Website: walmart
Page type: billing-address
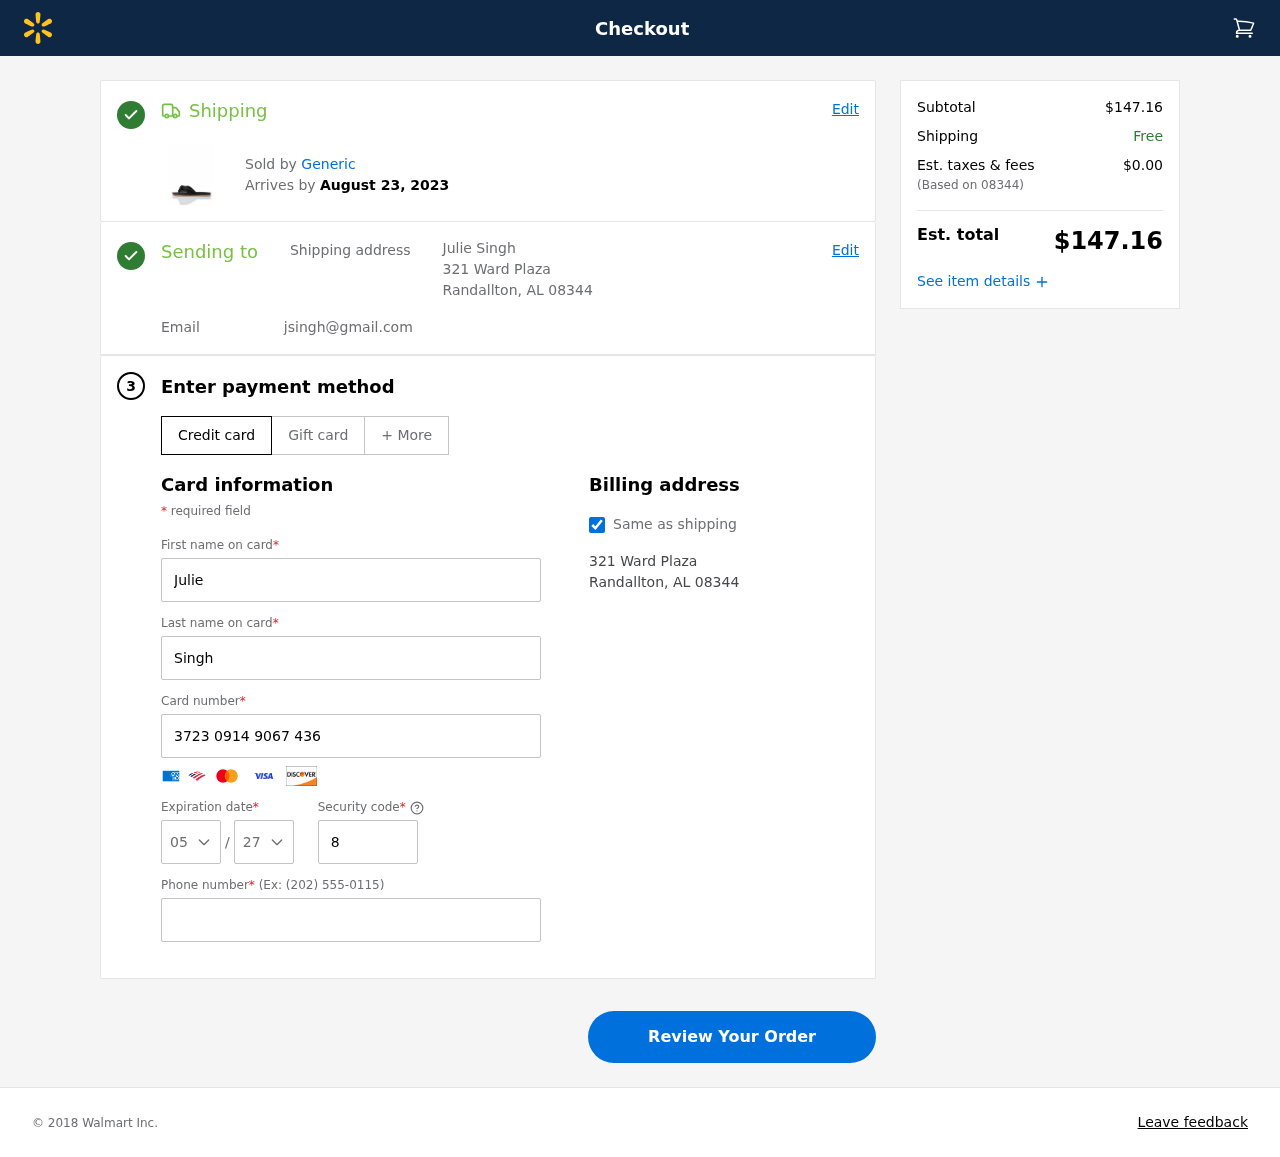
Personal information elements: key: PII_CARD_CVV
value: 8364
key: PII_CARD_EXPIRY_MONTH
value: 05
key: PII_CARD_EXPIRY_YEAR
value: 27
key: PII_CARD_NUMBER
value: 3723 0914 9067 436
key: PII_CITY_STATE_ZIP
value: Randallton, AL 08344
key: PII_EMAIL
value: jsingh@gmail.com
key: PII_FIRSTNAME
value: Julie
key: PII_FULLNAME
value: Julie Singh
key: PII_LASTNAME
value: Singh
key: PII_PHONE
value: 5383240903
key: PII_POSTCODE
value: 08344
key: PII_STREET
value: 321 Ward Plaza
Product elements: key: PRODUCT1_BRAND
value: Generic
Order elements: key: ORDER_DELIVERY_DATE
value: August 23, 2023
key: ORDER_SUBTOTAL
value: $147.16
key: ORDER_TAX
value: $0.00
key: ORDER_TOTAL
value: $147.16